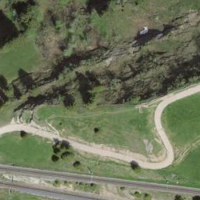
EUNIS habitat code: 31
Species observed at this site:
Arnica montana
Dryas octopetala
Bartsia alpina
Chorthippus biguttulus
Gentiana verna